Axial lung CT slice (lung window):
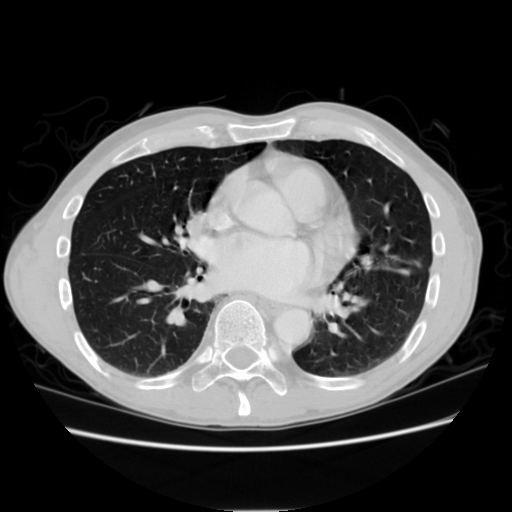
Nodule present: no